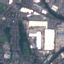
Label: Industrial